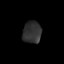
Tissue: skin
Cell type: Epithelial cells
Senescence score: 0.264
Nuclear area (px): 401
Mean DAPI intensity: 48.209